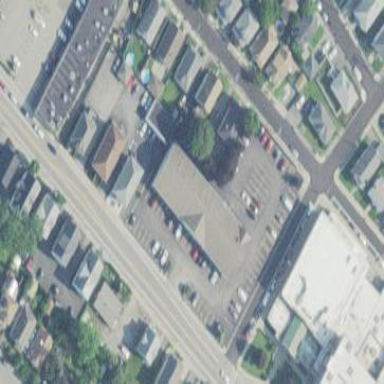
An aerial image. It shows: Retail building in mall.